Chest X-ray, PA view. Patient: 47 years old, sex M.
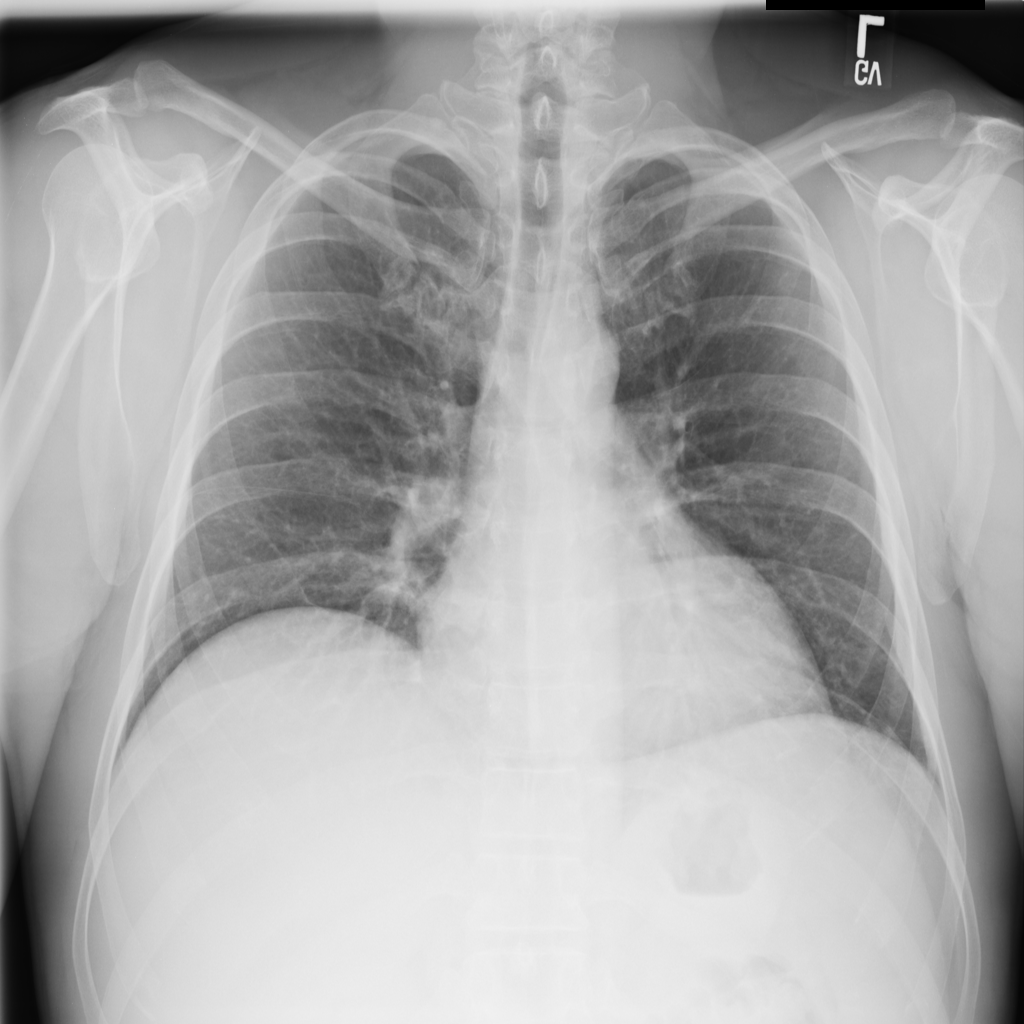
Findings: No Finding